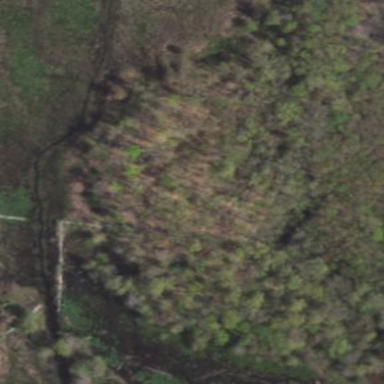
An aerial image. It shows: Reedbed in wetland area.